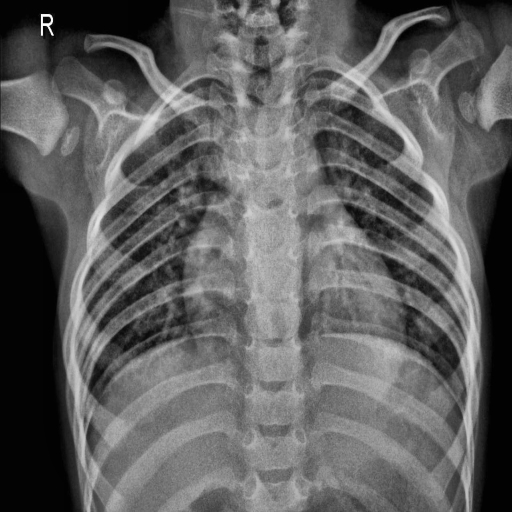
Finding: PNEUMONIA